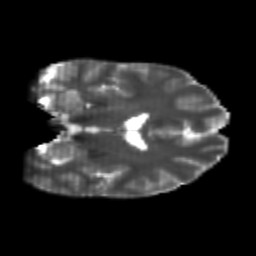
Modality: T2w
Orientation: coronal
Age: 24
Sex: male
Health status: healthy
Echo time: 0.074 s